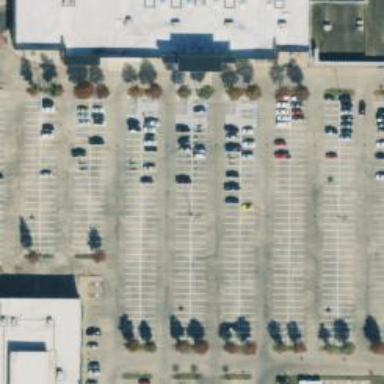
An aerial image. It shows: Parking space is available.